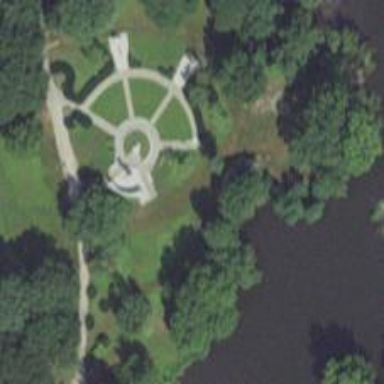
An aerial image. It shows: War memorial steeped in history.